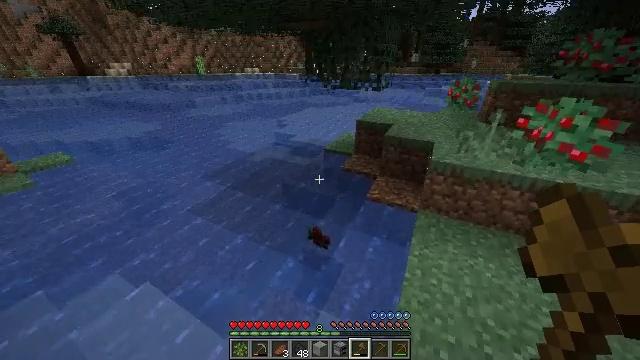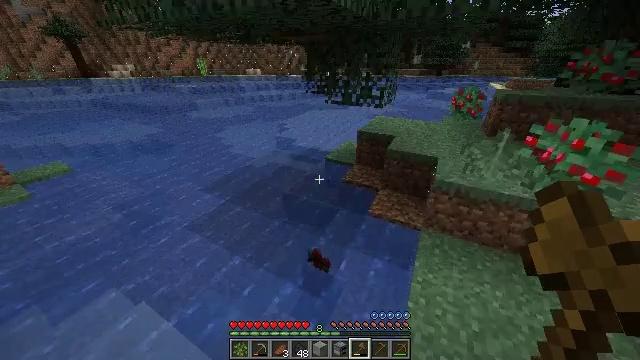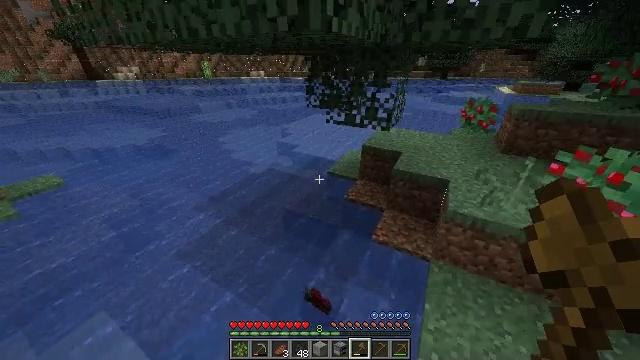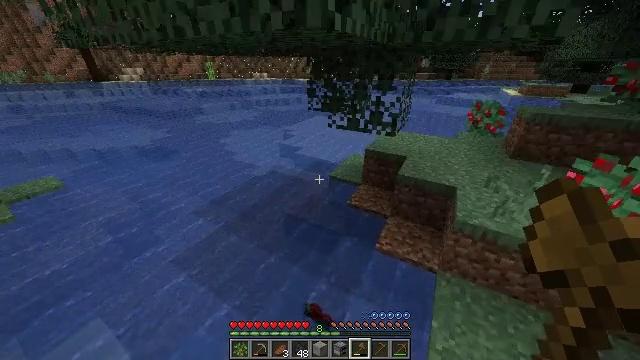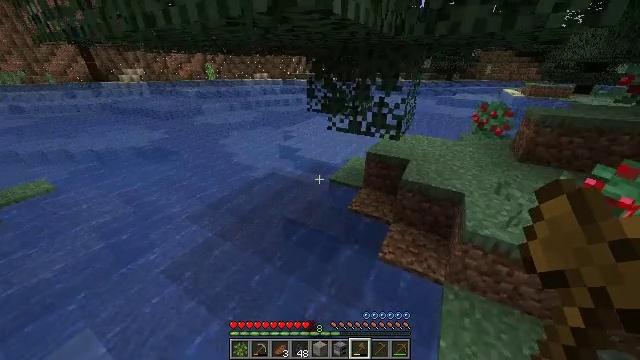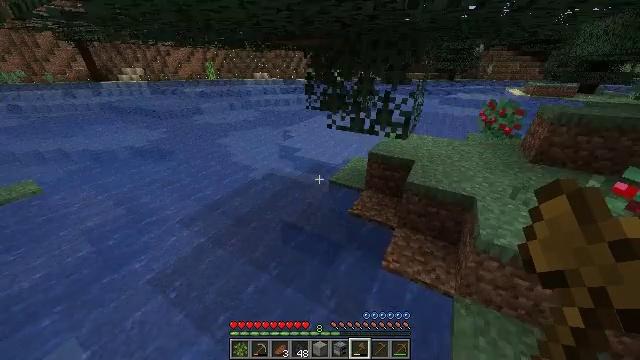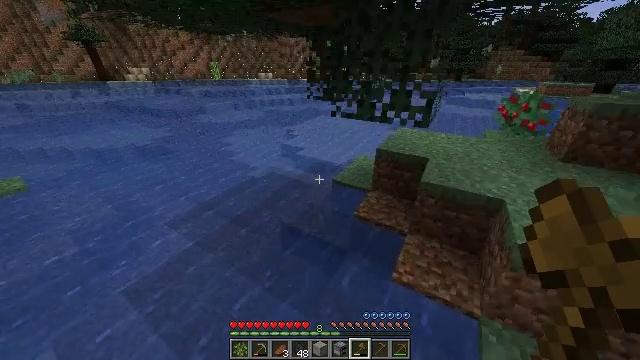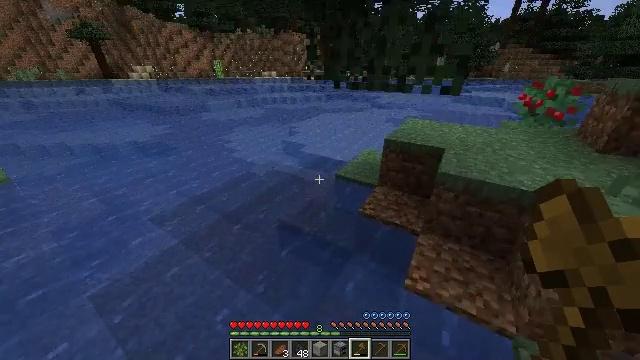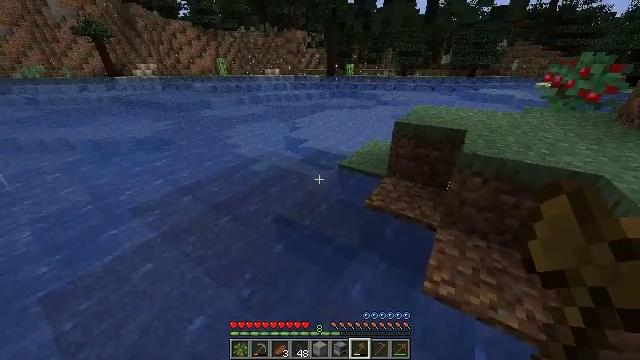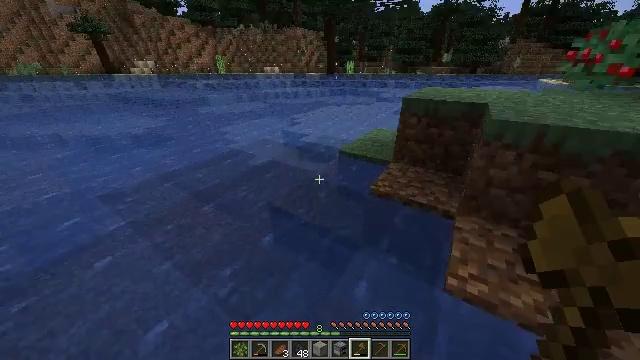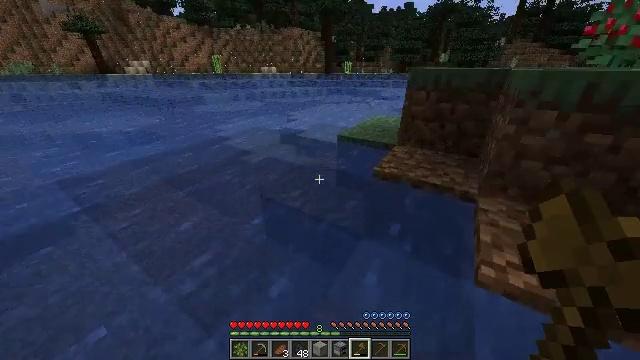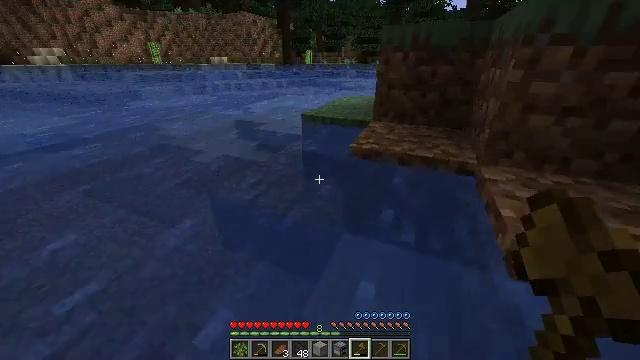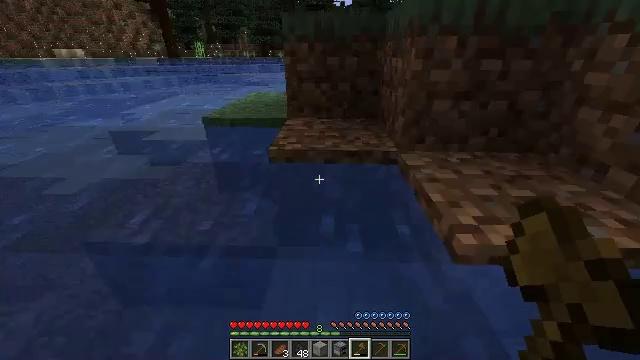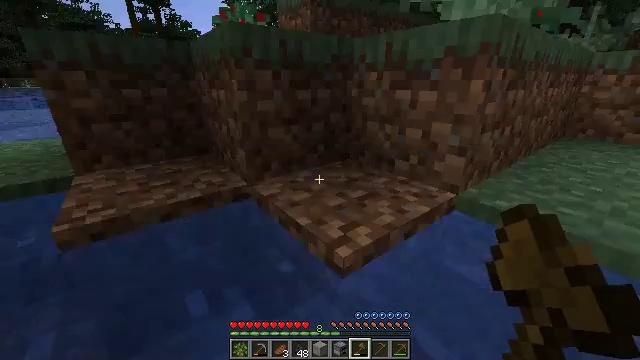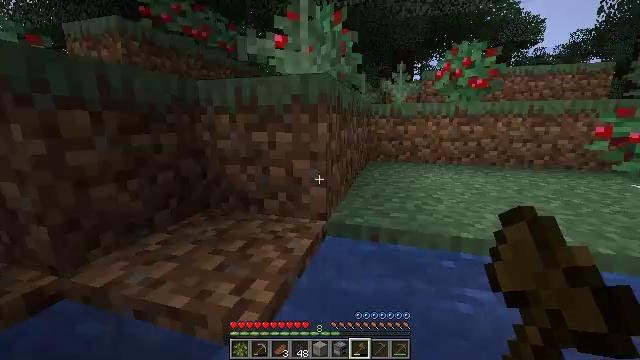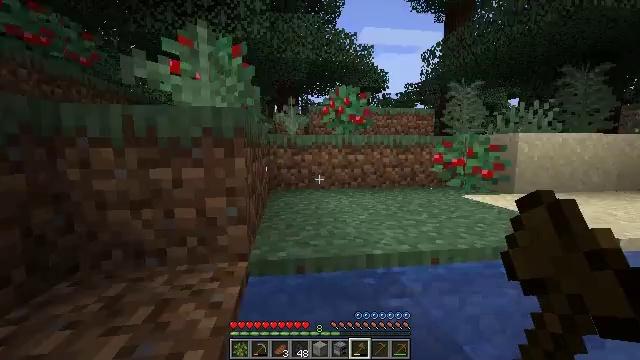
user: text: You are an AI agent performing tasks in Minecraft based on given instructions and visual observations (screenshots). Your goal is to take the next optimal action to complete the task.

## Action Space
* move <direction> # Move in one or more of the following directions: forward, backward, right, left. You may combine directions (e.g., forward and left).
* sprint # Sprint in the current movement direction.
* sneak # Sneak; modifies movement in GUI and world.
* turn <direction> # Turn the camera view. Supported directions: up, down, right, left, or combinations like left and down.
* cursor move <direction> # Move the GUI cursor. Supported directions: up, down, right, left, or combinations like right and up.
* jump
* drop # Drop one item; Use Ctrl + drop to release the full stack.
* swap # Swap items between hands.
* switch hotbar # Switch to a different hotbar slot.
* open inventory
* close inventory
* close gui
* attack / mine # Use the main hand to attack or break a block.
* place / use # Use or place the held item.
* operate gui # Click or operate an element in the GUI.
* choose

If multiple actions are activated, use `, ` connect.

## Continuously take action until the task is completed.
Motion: motion action
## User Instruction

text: Mine the sweet berry bush.
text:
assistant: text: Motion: move forward
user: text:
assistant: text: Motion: move forward
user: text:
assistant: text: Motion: move forward
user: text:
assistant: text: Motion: move forward, sprint
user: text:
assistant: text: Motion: move forward, sprint
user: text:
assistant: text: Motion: move forward, sprint, turn left
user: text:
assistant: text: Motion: move forward, sprint
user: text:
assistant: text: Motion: move forward, sprint
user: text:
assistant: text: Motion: move forward
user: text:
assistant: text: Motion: move forward
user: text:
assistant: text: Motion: move forward, turn right
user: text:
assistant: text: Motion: move forward, turn right
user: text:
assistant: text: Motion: move forward, turn right and up
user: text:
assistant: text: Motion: move forward, turn right and up, jump
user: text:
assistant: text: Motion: move forward, turn right and up, jump
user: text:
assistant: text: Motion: move forward, turn right and up, jump
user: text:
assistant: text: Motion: move forward, turn right and up, jump
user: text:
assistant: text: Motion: move forward, turn right, jump
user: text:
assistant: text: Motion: move forward, jump
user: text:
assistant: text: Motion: move forward, jump
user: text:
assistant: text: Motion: move forward, jump
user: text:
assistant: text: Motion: move forward, jump
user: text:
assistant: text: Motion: move forward, sprint, jump
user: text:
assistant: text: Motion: move forward, sprint, jump
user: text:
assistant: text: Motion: move forward, sprint, jump
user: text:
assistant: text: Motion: move forward, sprint, jump
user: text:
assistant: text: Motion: move forward, jump
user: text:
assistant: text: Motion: move forward, jump
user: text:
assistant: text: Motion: move forward, jump
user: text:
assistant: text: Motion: move forward, turn right and down, jump